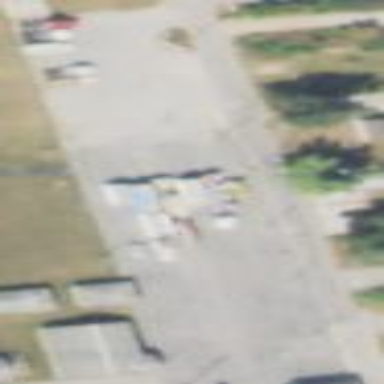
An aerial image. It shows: Street-side parking area.